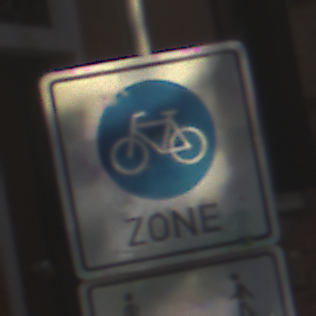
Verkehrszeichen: BeginnFahrradzone
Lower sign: CarsharingfahrzeugeFrei
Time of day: Midday
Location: Outdoor (Urban)
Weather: Clear
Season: NotSpecified
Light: Natural